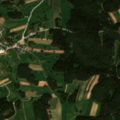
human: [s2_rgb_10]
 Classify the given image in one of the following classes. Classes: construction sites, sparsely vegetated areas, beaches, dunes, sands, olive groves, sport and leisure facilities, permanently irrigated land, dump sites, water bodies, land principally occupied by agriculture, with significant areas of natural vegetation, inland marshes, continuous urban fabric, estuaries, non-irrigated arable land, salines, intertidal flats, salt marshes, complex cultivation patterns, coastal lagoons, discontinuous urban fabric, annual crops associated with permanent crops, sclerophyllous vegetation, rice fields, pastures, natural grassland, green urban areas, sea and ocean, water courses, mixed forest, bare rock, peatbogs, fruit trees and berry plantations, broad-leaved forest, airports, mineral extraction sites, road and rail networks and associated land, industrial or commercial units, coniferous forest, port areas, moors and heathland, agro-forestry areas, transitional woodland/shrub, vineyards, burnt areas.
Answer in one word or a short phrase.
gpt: discontinuous urban fabric, non-irrigated arable land, land principally occupied by agriculture, with significant areas of natural vegetation, coniferous forest